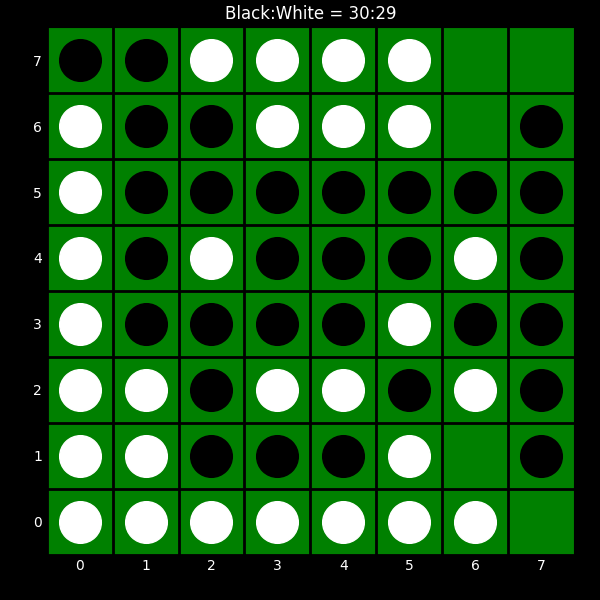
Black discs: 30
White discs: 29